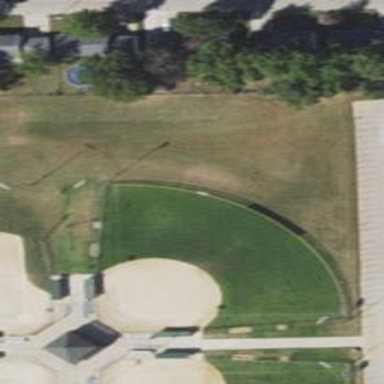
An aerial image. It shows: Baseball pitch for leisure land activities.